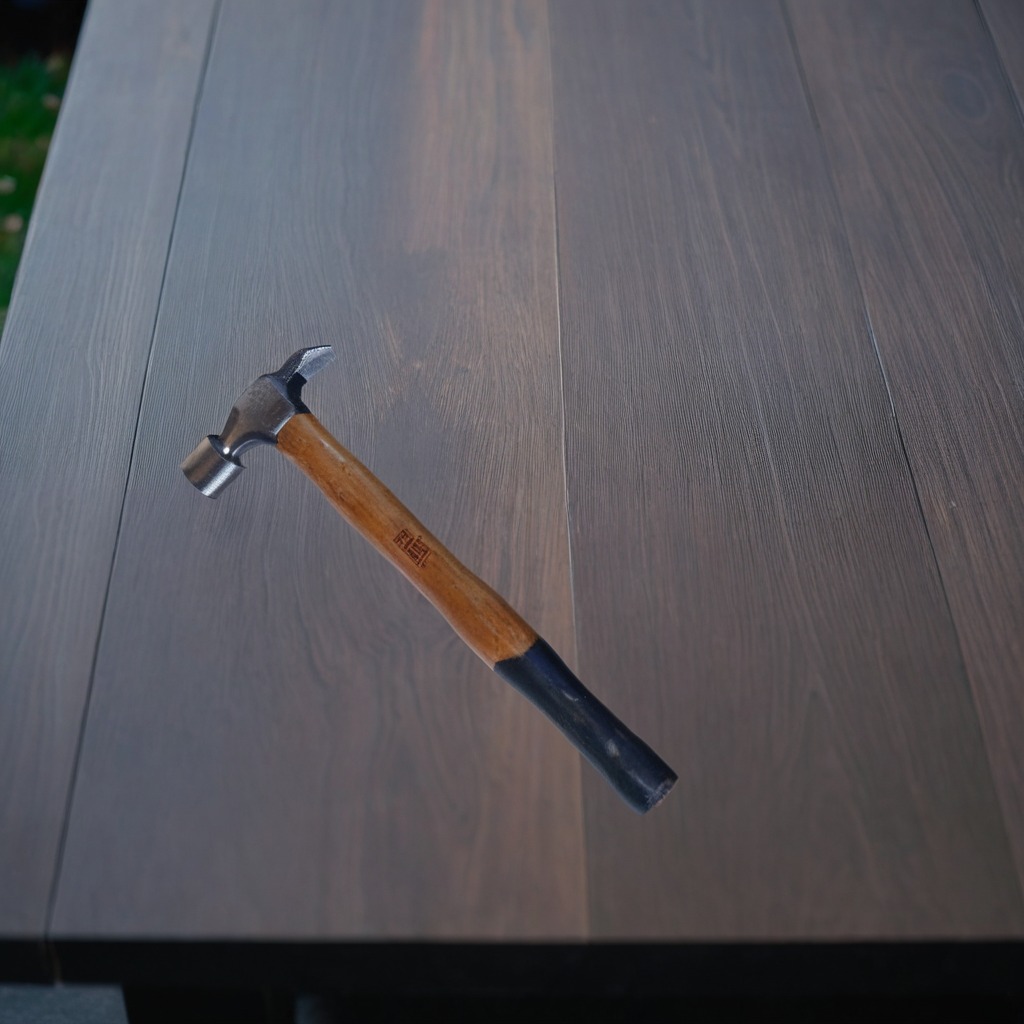
A hammer is lying on the old table with faint burn marks in a small garage at twilight.